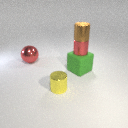
large green rubber cube to the right of large red metal sphere